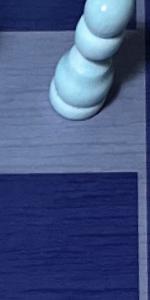
Label: Empty